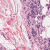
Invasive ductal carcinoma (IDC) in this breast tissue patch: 1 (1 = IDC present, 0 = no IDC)